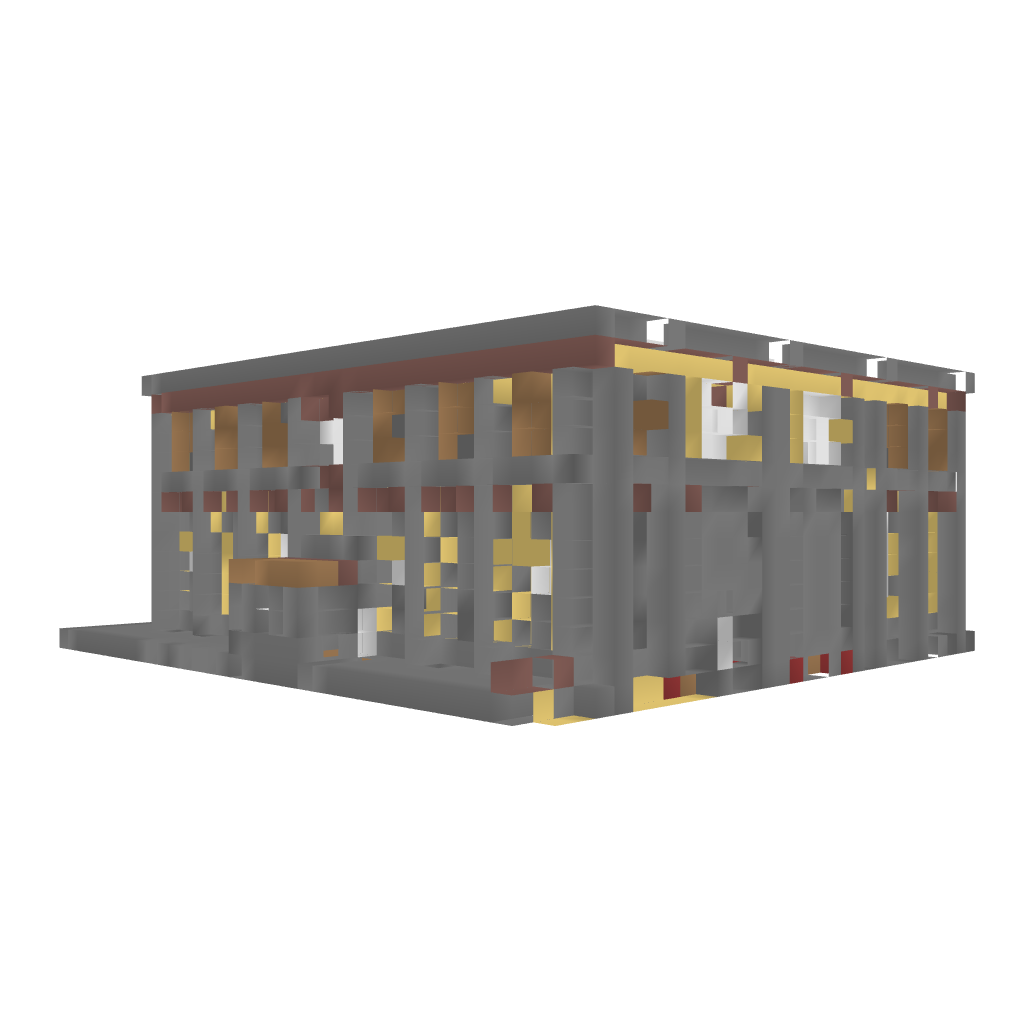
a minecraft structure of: Warehouse Converted from Station bad low quality